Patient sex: M
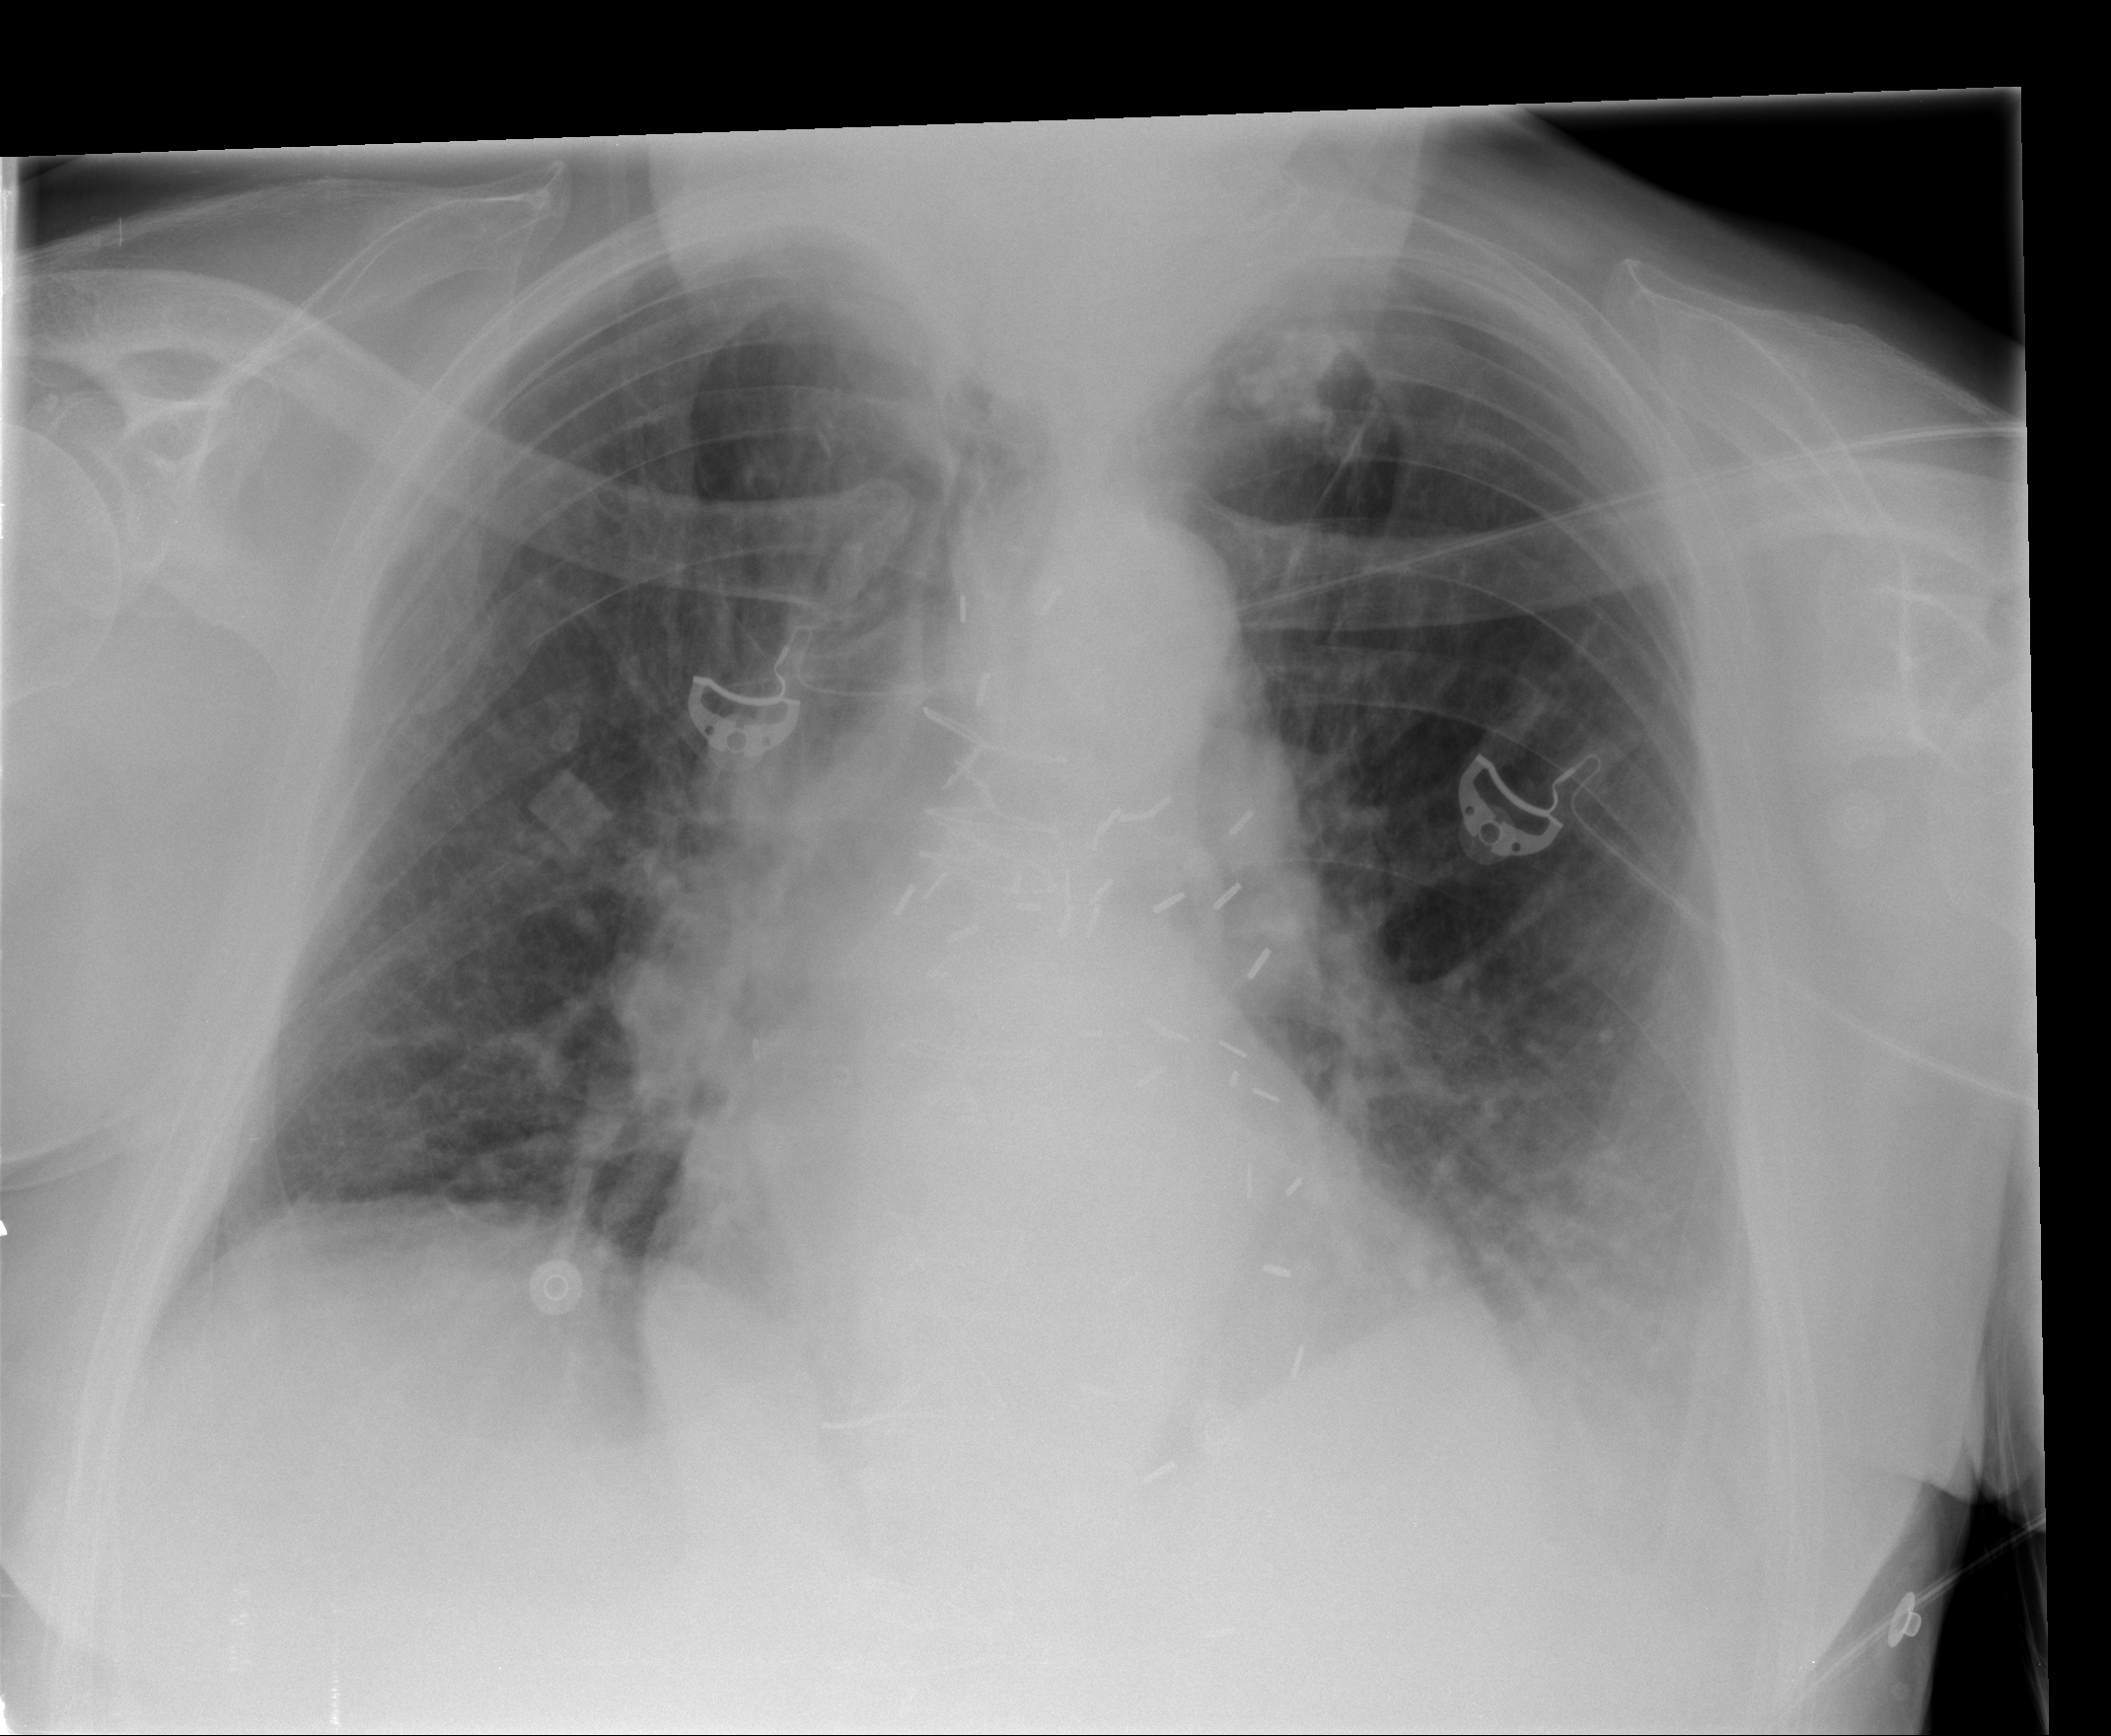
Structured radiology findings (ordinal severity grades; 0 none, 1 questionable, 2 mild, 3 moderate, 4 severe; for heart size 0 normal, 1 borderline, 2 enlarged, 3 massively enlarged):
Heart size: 2
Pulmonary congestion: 2
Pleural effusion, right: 1
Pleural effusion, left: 2
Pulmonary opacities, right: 0
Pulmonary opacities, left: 0
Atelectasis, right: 2
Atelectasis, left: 2